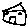
Label: house